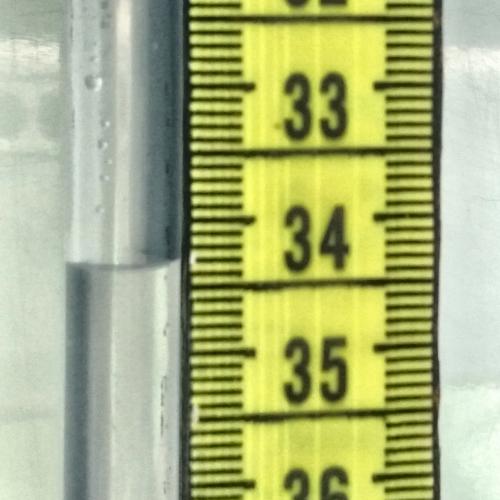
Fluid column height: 34.3 cm